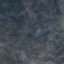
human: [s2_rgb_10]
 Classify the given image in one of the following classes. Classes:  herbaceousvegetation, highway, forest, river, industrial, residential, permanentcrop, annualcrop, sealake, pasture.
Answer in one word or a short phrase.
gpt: HerbaceousVegetation